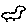
Label: bird